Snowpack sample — Rabbit Ears Pass, Jackson County, Colorado, USA (12/17/25, 1:08 PM MST)
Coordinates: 40.387, -106.625
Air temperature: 34 °F
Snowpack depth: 46 cm
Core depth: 30 cm
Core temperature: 24.8 °F
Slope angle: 6°, slope face: 165°
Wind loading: medium
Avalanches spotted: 0
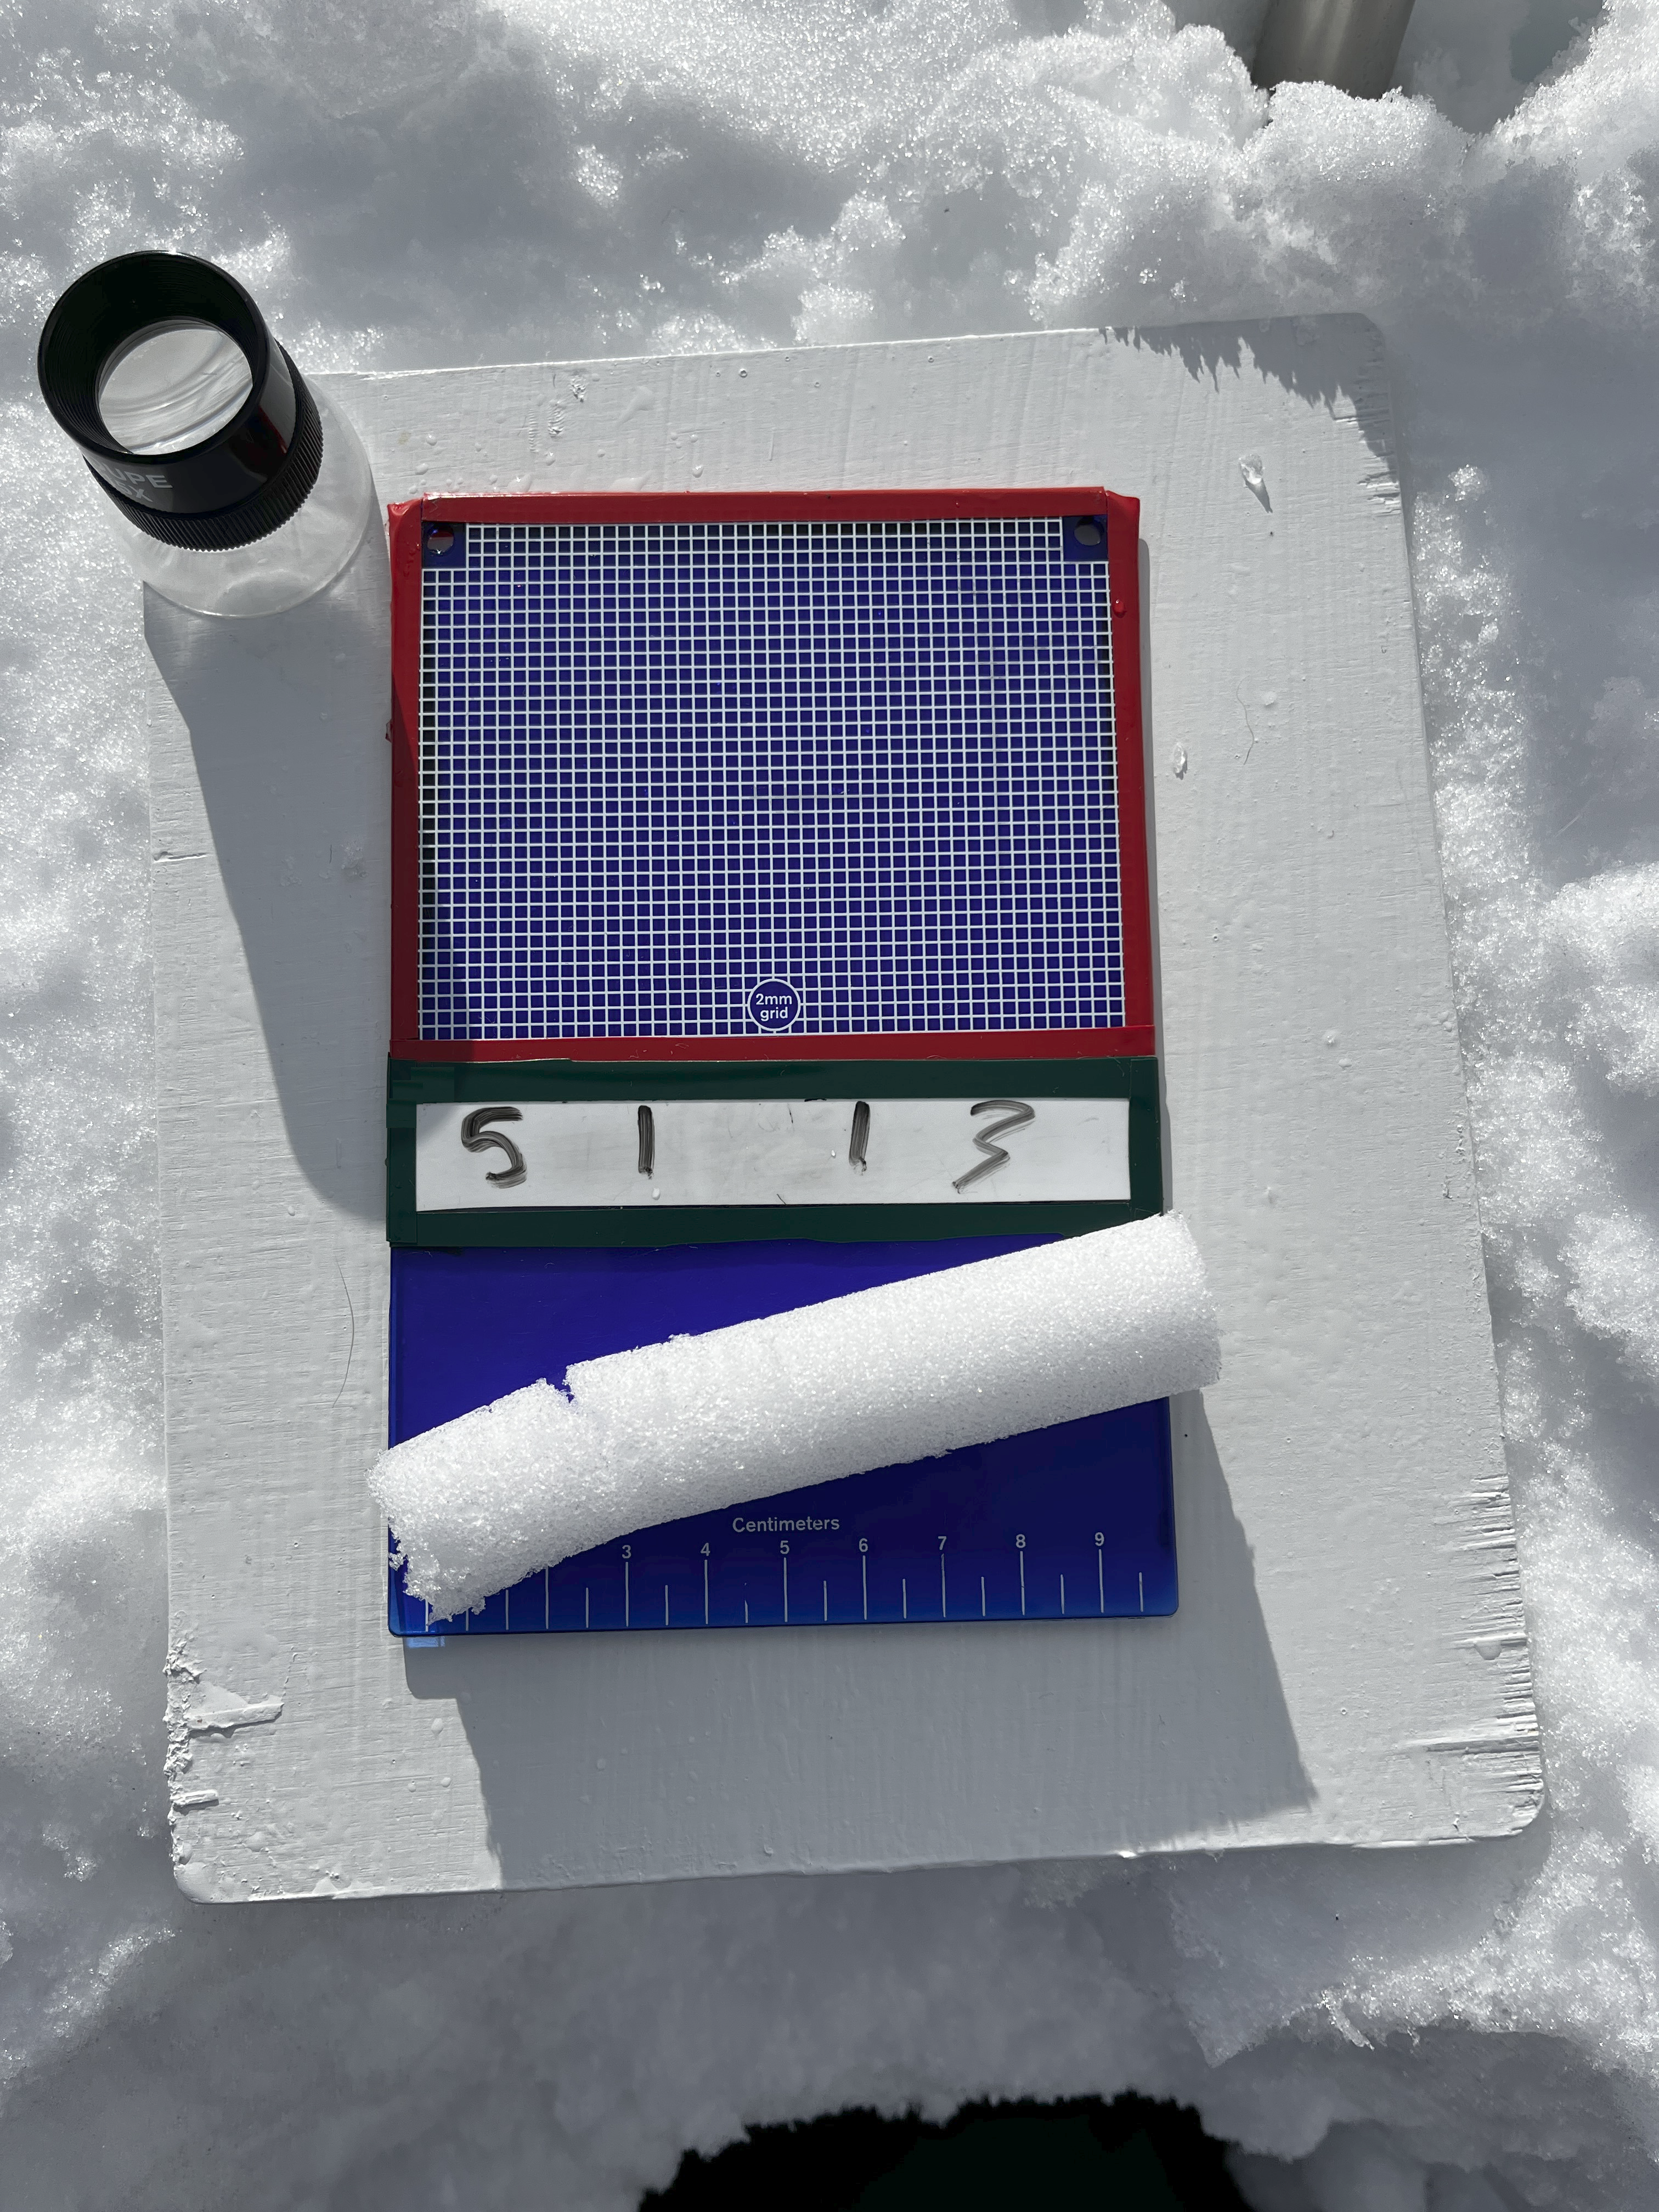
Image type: crystal_card
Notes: No avalanches spotted nearby, although collected in a meadowy area with minimal risk on this face of the pass.